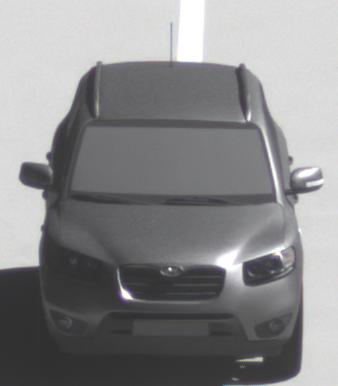
Make: Hyundai
Model: Santa Fe 2.4
Detailed model: Santa Fe (CM)
Model produced from: 2010/01
Model produced until: 2012/09
Doors: 5
Color: gray
Road condition: dry road
Daytime: morning or afternoon
Contrast: high contrast